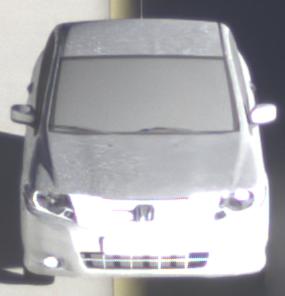
Make: Honda
Model: City
Detailed model: Gen. 6
Model produced from: 2008
Model produced until: 2013
Doors: 4
Color: white
Road condition: dry road
Daytime: sunrise or sunset
Contrast: high contrast